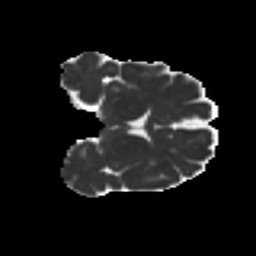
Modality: MD
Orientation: coronal
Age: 49
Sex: female
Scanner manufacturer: ge
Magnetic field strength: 3 T
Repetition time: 7.8 s
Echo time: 0.0606 s